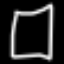
Label: square